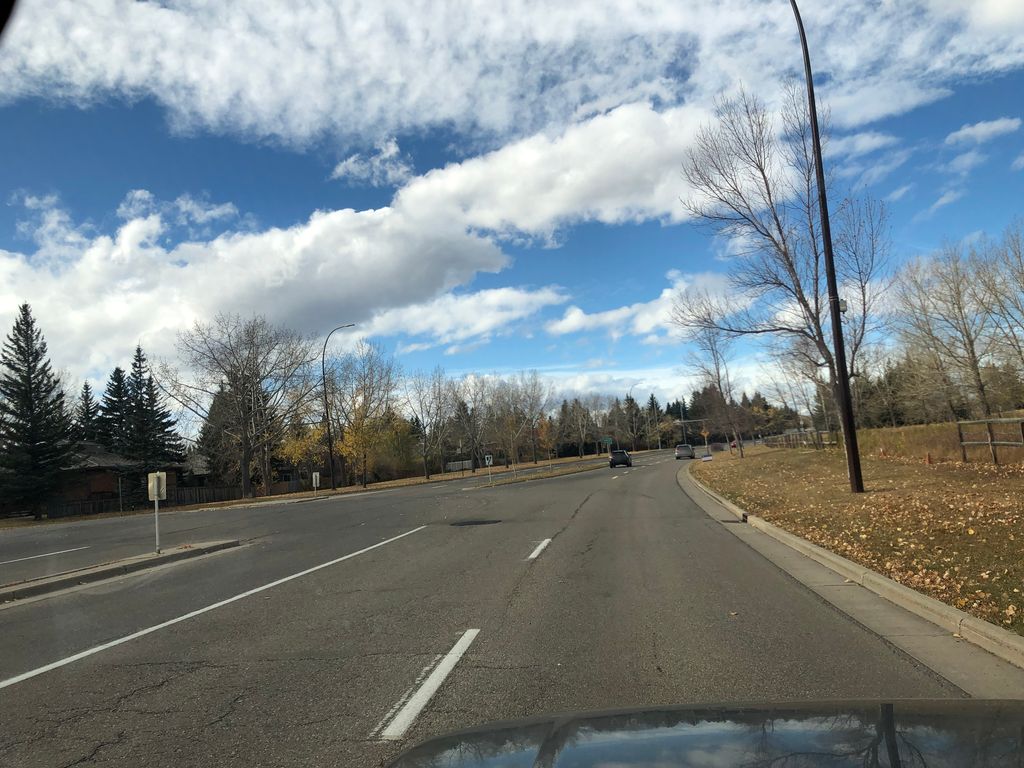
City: calgary